Question: When using a centralized versioning system like CVS or SVN, I like to review my changes in the before I commit them.
By default Eclipse collapses the source tree, and I always have to click on the little arrow in the icon "Show Java Workspace" and select the checkbox for :

Is there a way to make this the default for the Synchronizing perspective?
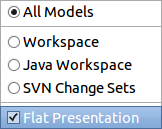
Answer: I've found a way to do that for SVN, unchecking the option :

The same can be done for CVS in -> -> settings, though I haven't really tested it.
If that does not work on the first time, on the View Menu (activated clicking the little arrow beside the minimize button for the Synchronize panel), select -> .